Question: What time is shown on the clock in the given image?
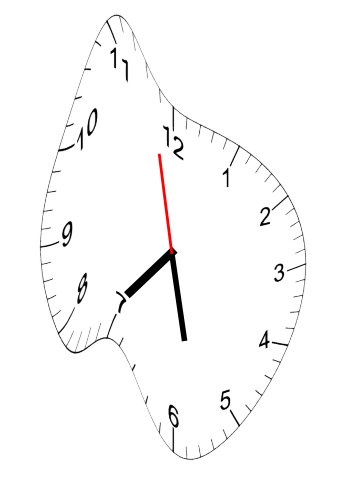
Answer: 07:27:58